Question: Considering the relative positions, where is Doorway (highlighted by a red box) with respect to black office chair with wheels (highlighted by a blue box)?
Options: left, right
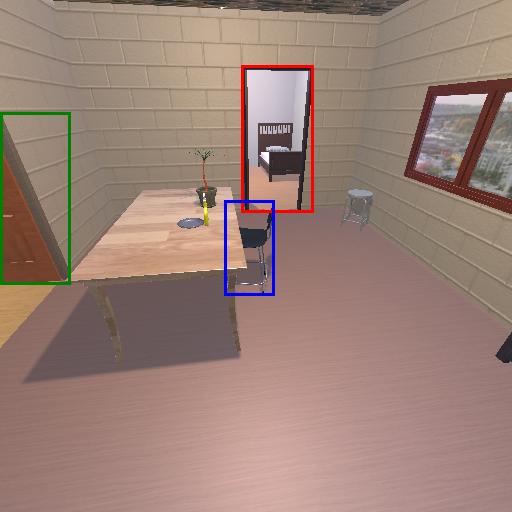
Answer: left